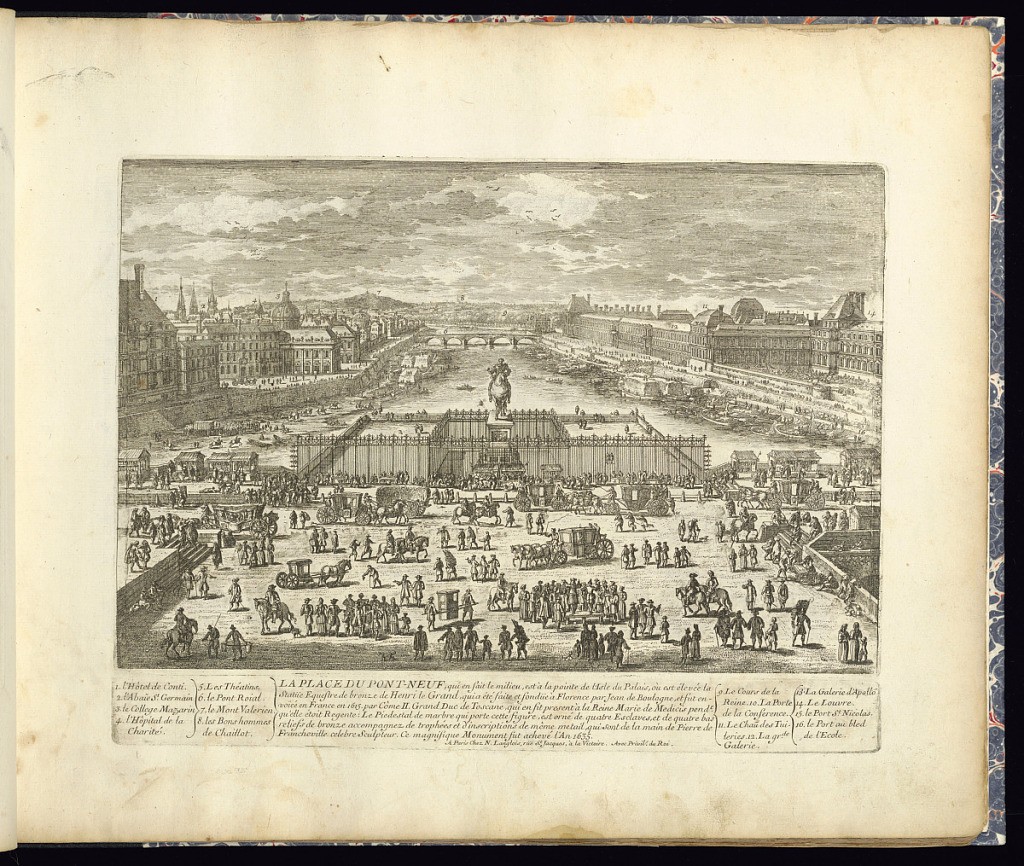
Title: LA PLACE DU PONT-NEUF
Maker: Gabriel Perelle, French, 1604–1677
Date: late 17th century
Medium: Etching on laid paper
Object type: Print
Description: View of the Pont-Neuf Square in Paris, with the equestrian statue of the King Henri IV in the center, surrounded by a fence, with the river Seine, bridges, and the city in the background. In the foreground, figures, sedan chairs, horseman, stalls, and carriages. A short description of the square and statue is lettered below. Details are lettered with an explanatory legend below. The plate is titled and signed.